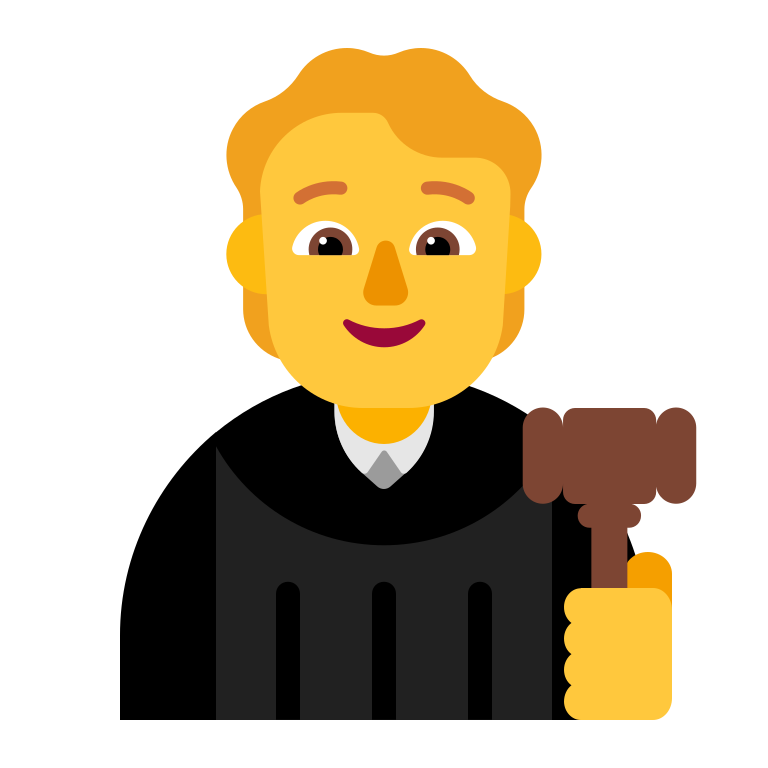
judge flat default